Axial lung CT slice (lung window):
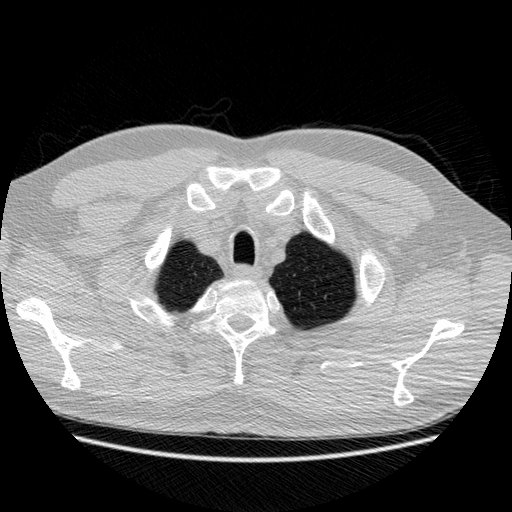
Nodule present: no